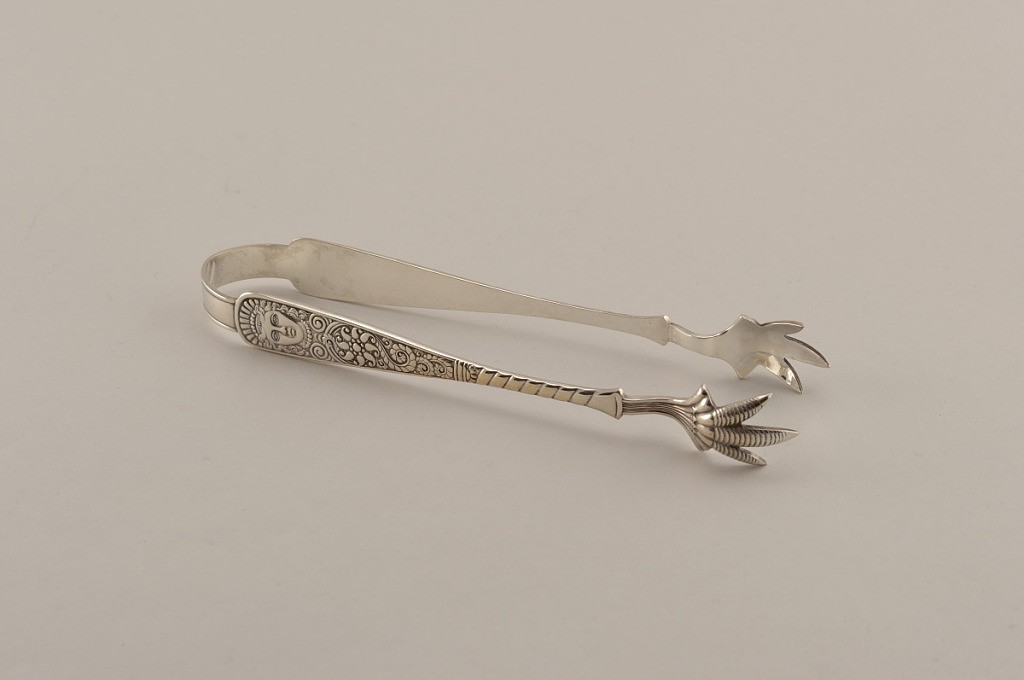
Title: "Assyrian Head" Pattern Sugar Tongs
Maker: Meriden Brittania Company, Meriden, Connecticut, USA, 1808 - 1898
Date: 1885–86
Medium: silver plated, metal
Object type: tongs
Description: Tongs with two arms, each topped with three-tined claw or chicken foot-shaped head. Tines decorated with horizontal hatched bands, leading to fanning horizontal fluting towards neck. Narrow neck and stem, decorated with diagonal reeding halfway down handle, meeting setting sun motif above banded section. Stem continues, flaring towards terminal, decorated with scrolling foliate pattern, including sun with scrolling rays. Terminating in crowned antique style "Assyrian" head with laurel surrounding neck. Curved end connecting arms, plain polished surface, with thin plain border on both top and bottom. Interior of arms devoid of ornamentation, with plain polished surface.